Interaction volume radius: 5 \u00c5
Interaction volume height: 20 \u00c5
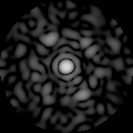
Disorder parameter: 0.8373